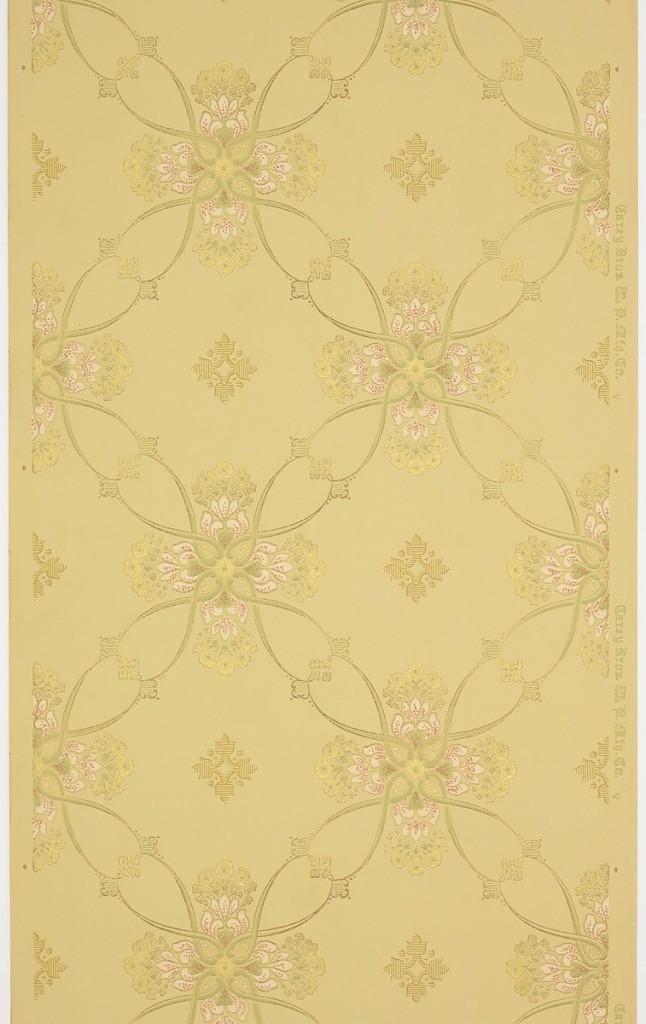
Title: Ceiling paper
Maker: Carey Bros. W.P. Mfg. Co., Philadelphia, Pennsylvania, founded 1882
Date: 1905–1915
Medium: Machine-printed paper, liquid mica
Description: Large circles overlap, a square acanthus boss is in the center of each circle, while a quatrefoil motif fills the space where four circles interesect.